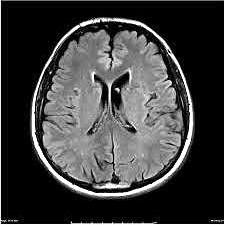
Label: notumor